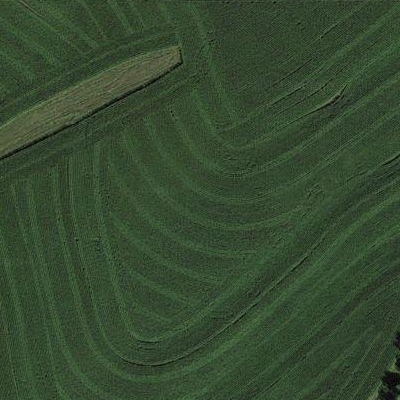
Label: Field